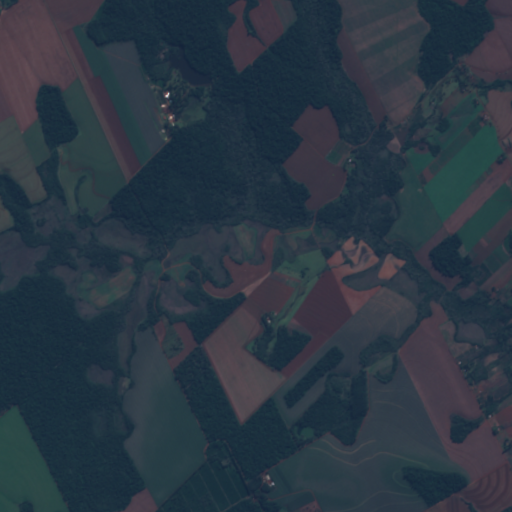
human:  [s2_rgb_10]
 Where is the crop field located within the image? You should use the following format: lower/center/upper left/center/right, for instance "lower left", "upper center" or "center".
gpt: The crop field is located in the upper left of the image.
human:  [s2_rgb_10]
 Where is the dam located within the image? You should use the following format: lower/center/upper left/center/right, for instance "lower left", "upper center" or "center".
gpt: The dam is located in the upper center of the image.
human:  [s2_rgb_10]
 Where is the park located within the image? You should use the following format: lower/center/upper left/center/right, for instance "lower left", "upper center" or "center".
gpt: The park is located in the upper center of the image.
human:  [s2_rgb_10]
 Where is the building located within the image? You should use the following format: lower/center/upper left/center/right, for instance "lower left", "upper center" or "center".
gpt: There is no building in the image.